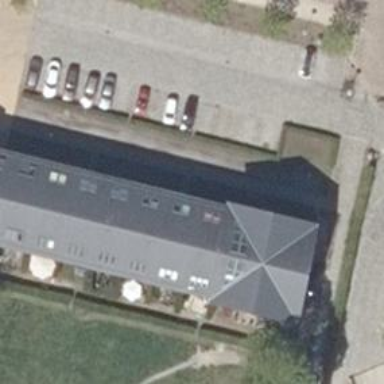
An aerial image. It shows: Historic yellow stable building with gabled roof.